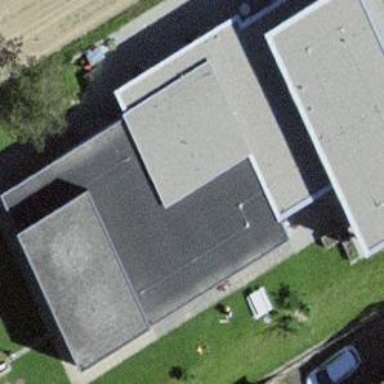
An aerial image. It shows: Kindergarten.